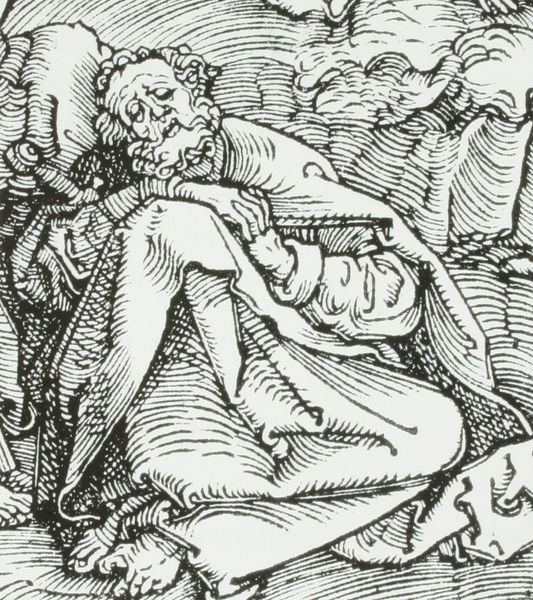
Titel: Kleine Passion, verworfenes Blatt, Detail - Schlafender Petrus aus Christus am Ölberg (seitenverkehrt)
Künstler: Albrecht Dürer
Standort: viele Standorte
Institution: Seriendruck
Schlagwörter: berg, felsen, fuß, gott, hand, himmel, mann, nackt, schlaf, umhang, weiß, wolken, dreieck, komposition, landschaft, ocker, ausschnitt, finger, grau, haar, hintergrund, holz, mund, nase, schwarz, stirn, zeichnung, blick, hund, muster, alt, bart, arme, augen, barock, falten, gesicht, kleidung, stein, tod, vollbart, ärmel, hände, porträt, auge, gewand, haare, mantel, sitzend, stoff, stoffe, decke, saum, locken, traurig, wald, füße, holzschnitt, wellen, liegen, schlafen, schlafend, alter mann, haltung, abstrakt, fels, grafik, schattierungen, linien, rast, ausdruck, gefaltet, detail, woken, faltenwurf, zehen, lider, striche, griff, barfuss, greis, buch, linie, druck, linolschnitt, schnitt, schraffur, schraffuren, schwarz weiß, radierung, stich, linol, schwert, holzdruck, beten, gebet, verzweiflung, gefaltete hände, ende, elend, hilfe, schmerz, introvertiert, müde, mönch, diagonale, schräge, bettler, heiliger, mönche, knorrig, märtyrer, laute, dürer, schwertgriff, kupferstich, armut, petrus, würde, inbrunst, albrecht dürer, ruhender, apostel, lid, seriendruck, drukc, scharffur, ölberg, häne, busse, attribute, gewnad, paulus, bestürzt, schaffur, besinnlichkeit, ermüdung, selbstaufgabe, strichlänge, zerbrechlichkeit, amr, nackte füße, kupferstcih, 1300, drock, entsagung